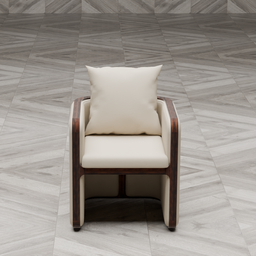
Label: furniture